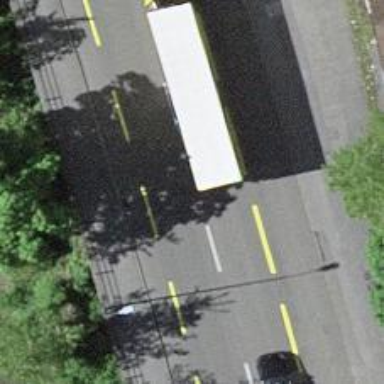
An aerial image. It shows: Primary road with asphalt surface. There are sidewalks on both sides and designated cycle lanes on each side.